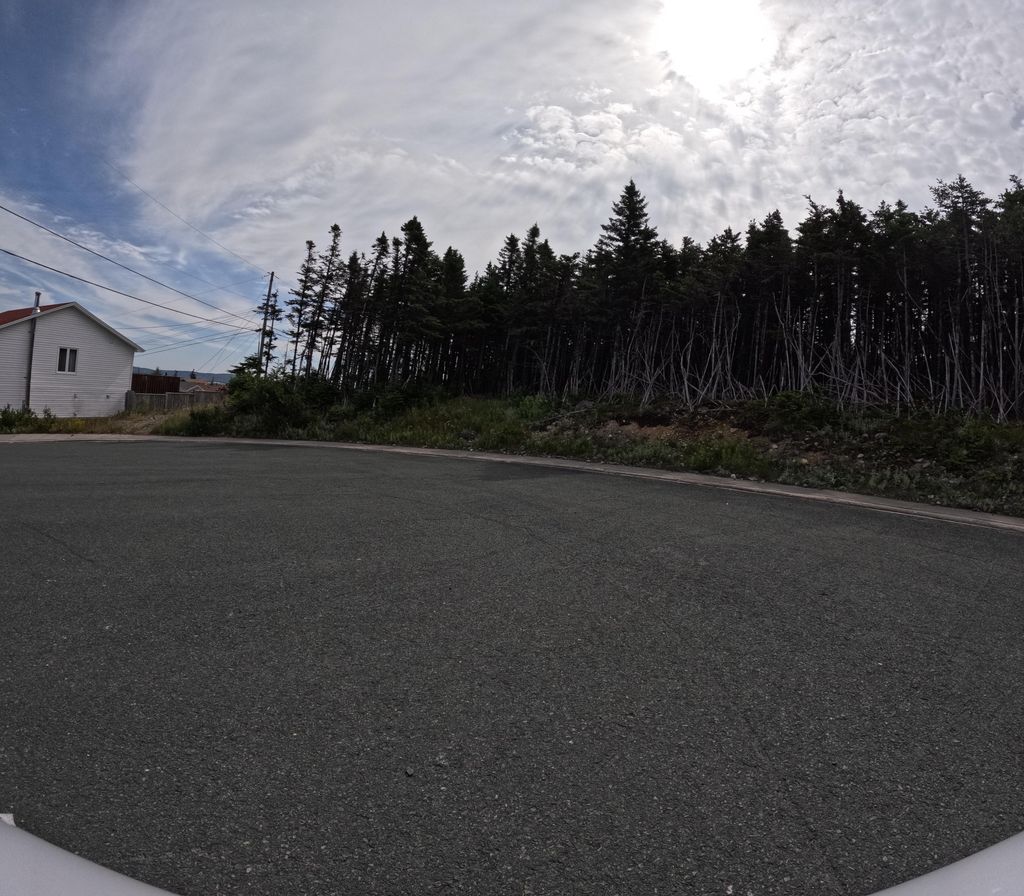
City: st_johns